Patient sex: M
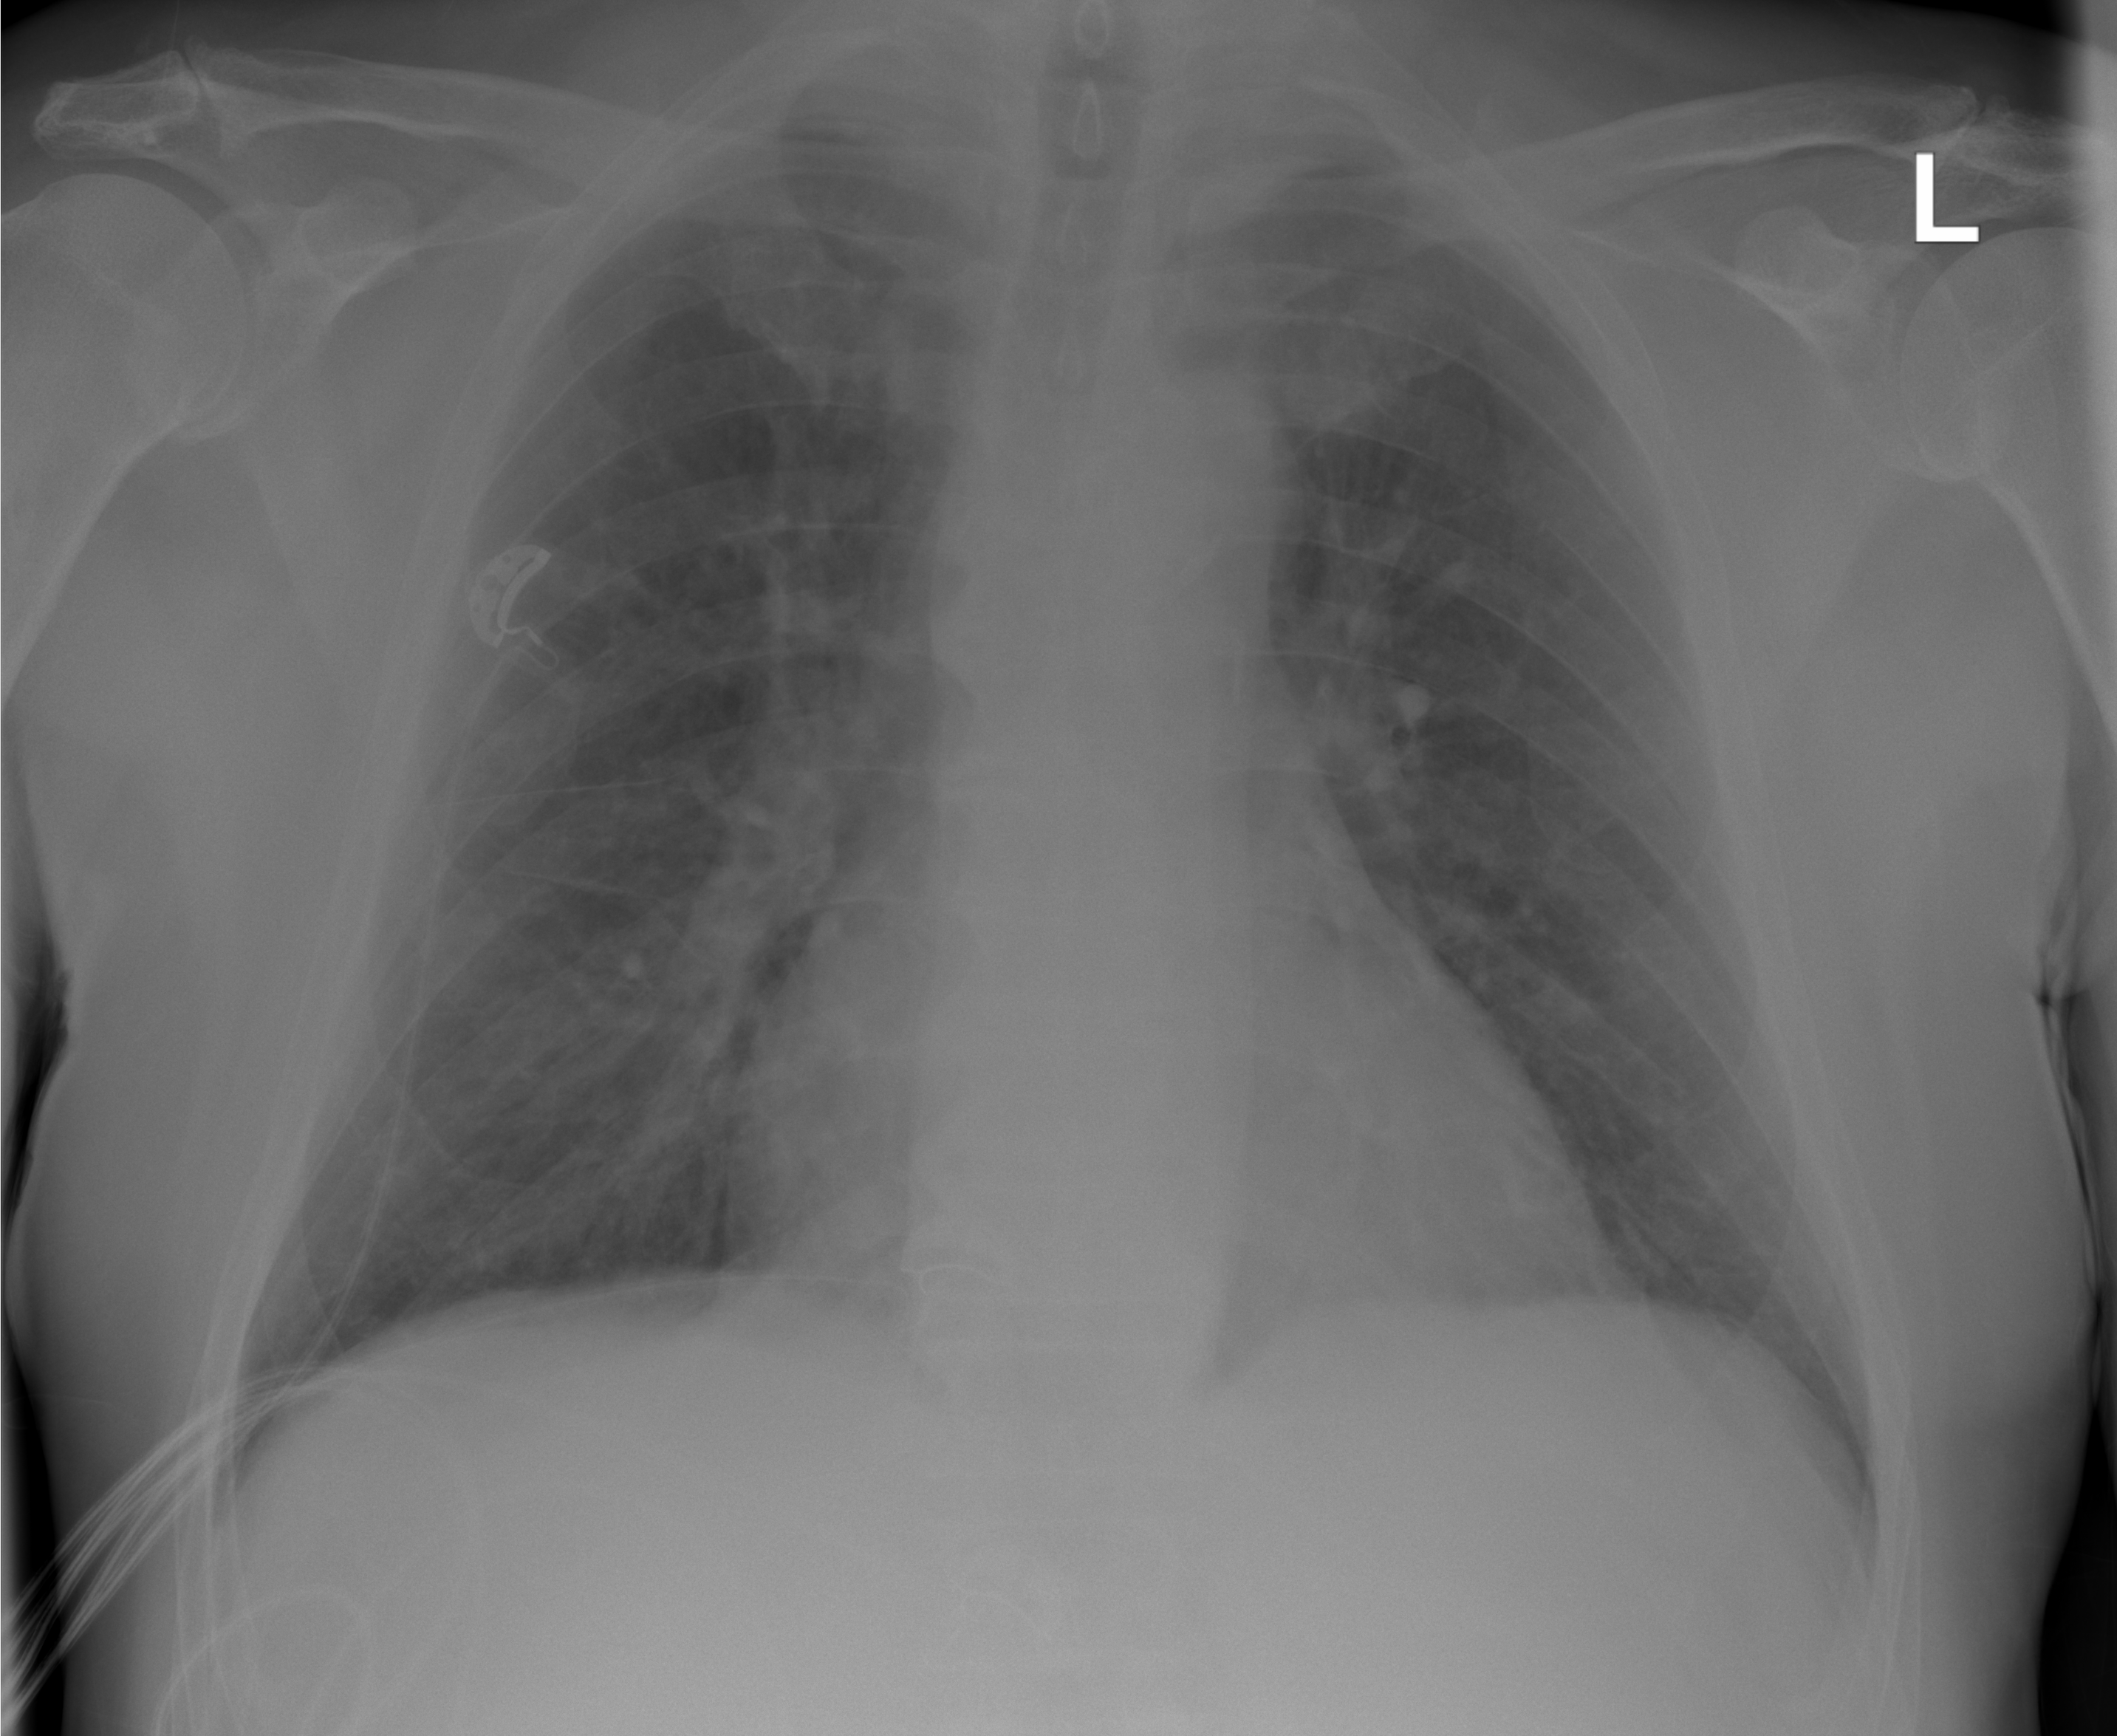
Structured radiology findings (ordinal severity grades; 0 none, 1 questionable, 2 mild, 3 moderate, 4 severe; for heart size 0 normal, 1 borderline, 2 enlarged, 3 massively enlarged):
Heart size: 0
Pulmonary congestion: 1
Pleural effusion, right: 0
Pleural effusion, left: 0
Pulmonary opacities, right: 0
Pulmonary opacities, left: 0
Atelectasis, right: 0
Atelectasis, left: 0